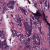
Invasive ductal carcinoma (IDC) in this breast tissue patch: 1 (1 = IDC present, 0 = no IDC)